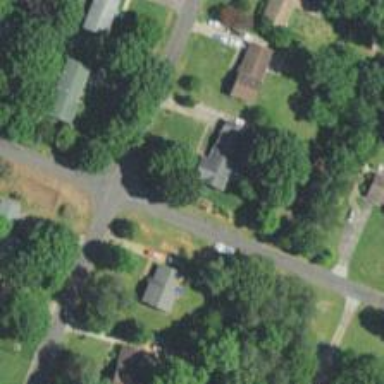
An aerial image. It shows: Residential road.